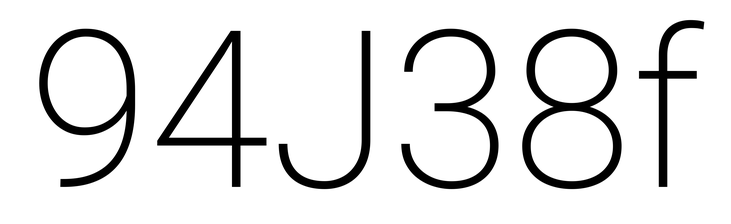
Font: Roboto_ExtraLight